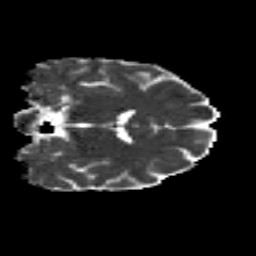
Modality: MD
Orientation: coronal
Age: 32
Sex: female
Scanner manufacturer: siemens
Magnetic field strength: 3 T
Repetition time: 8.8 s
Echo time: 0.085 s